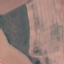
Land use / land cover: AnnualCrop